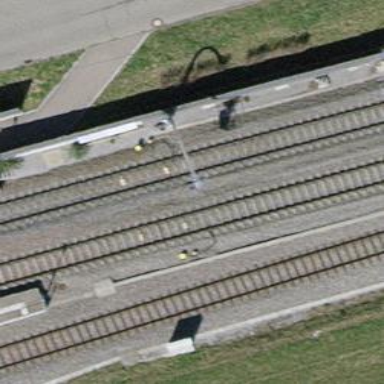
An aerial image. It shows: Railway signal.